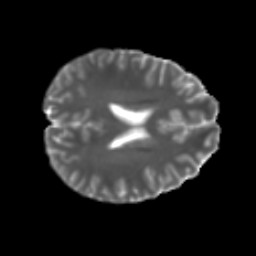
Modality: T2w
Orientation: axial
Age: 22
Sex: male
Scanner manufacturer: ge
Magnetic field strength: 3 T
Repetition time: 7.8 s
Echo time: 0.0607 s